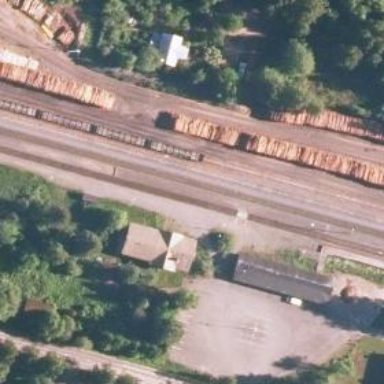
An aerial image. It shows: Continuous rail of track class B1.